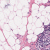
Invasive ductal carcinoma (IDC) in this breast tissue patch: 1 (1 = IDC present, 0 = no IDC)